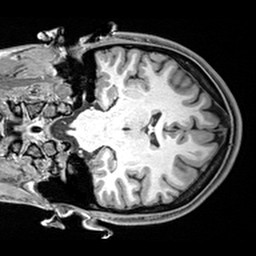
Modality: T1w
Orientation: coronal
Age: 21
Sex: female
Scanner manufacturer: siemens
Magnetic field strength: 3 T
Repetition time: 2.4 s
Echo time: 0.0022 s